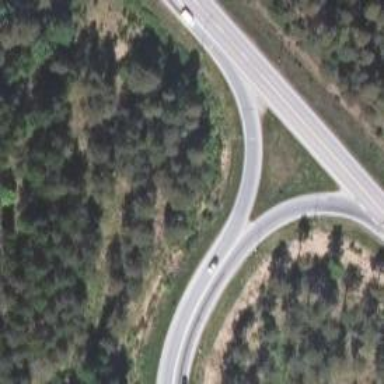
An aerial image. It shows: Trunk link highway.